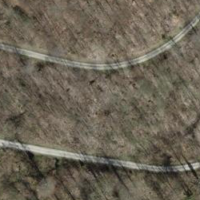
EUNIS habitat code: 45
Species observed at this site:
Stachys sylvatica